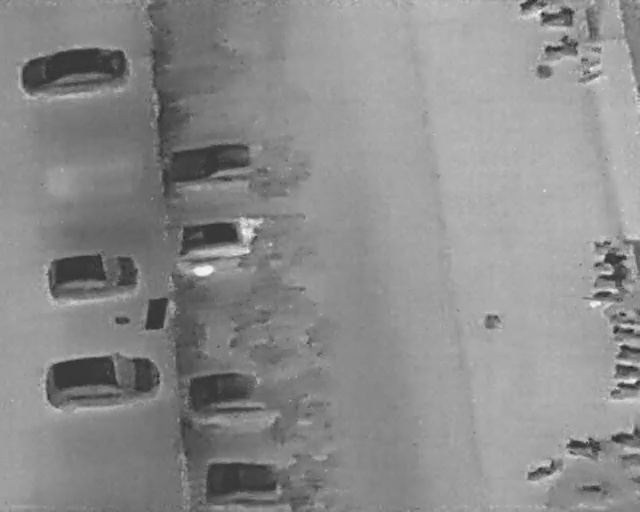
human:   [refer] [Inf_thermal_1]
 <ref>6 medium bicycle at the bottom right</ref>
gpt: <box>[[96, 69, 99, 75, 2], [95, 73, 99, 78, 2], [95, 82, 99, 87, 2], [97, 87, 99, 91, 2], [91, 92, 93, 98, 5], [83, 88, 86, 95, 157]]</box>

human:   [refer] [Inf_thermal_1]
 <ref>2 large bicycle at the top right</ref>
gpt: <box>[[85, 0, 88, 7, 2], [85, 5, 89, 13, 172]]</box>

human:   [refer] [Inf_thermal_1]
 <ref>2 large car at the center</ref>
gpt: <box>[[30, 21, 37, 41, 173], [32, 36, 38, 56, 174]]</box>

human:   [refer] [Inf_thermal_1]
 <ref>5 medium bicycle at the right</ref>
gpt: <box>[[94, 46, 96, 53, 168], [94, 49, 97, 57, 168], [96, 59, 98, 65, 2], [96, 61, 98, 67, 2], [96, 66, 99, 70, 2]]</box>

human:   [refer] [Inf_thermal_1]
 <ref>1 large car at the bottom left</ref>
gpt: <box>[[11, 62, 20, 86, 174]]</box>

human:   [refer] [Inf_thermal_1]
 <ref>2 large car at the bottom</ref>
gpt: <box>[[34, 65, 42, 88, 177], [36, 83, 43, 104, 177]]</box>